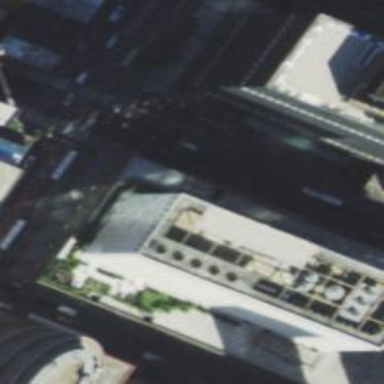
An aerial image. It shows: Part of building with flat concrete roof.